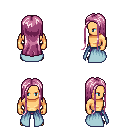
a pixel art fantasy rpg character, male body template, human, tanned skin, overskirt, magenta pants, pink extra-long hairstyle, four views (front, back, left, right), 2x2 character sprite sheet, small pixel art, hard edges, no anti-aliasing